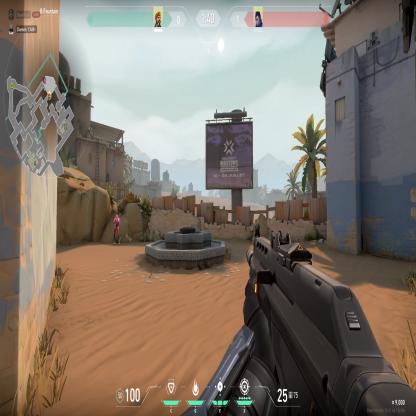
Label: enemy